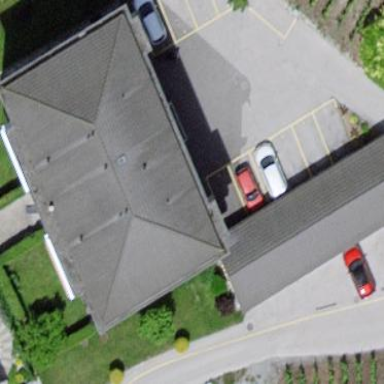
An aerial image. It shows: Hipped roof on apartment building.